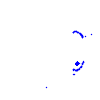
Particle: proton